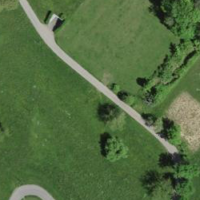
EUNIS habitat code: 25
Species observed at this site:
Galium mollugo